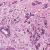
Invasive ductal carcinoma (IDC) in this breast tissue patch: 1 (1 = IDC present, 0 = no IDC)